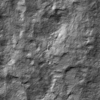
Label: not_dusty